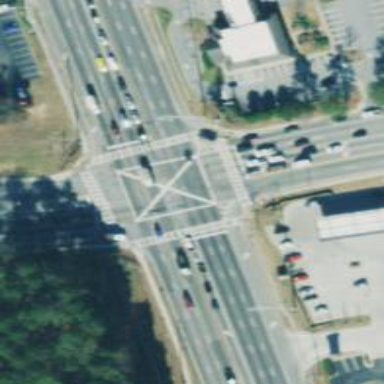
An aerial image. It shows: Marked road crossing.